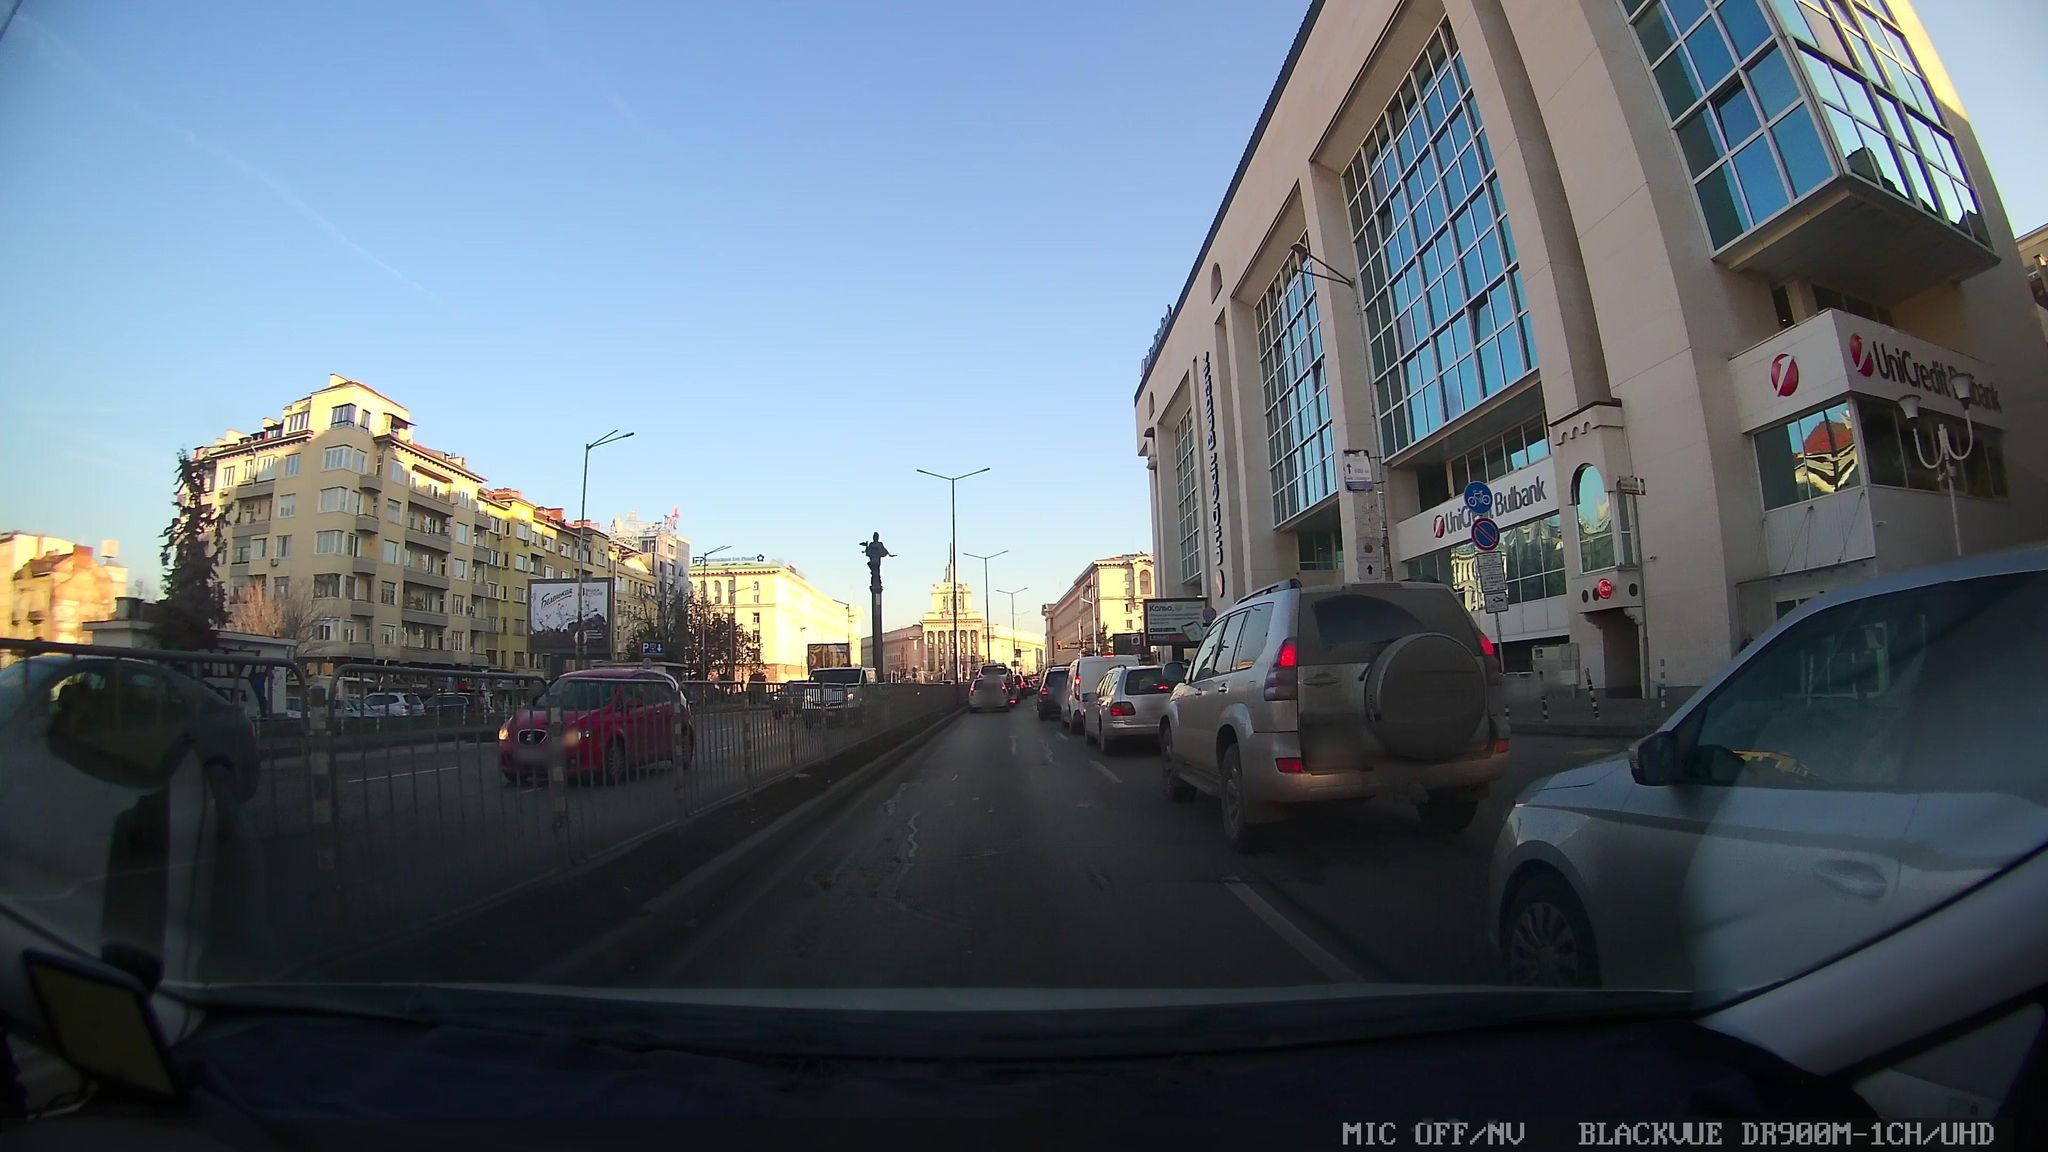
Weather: clear
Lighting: day
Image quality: good
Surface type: driving surface
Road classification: primary
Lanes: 3
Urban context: urban centre
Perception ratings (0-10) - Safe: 5.25, Lively: 8.62, Beautiful: 2.65, Boring: 5.16, Depressing: 1.41, Wealthy: 6.34